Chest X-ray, PA view. Patient: 47 years old, sex F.
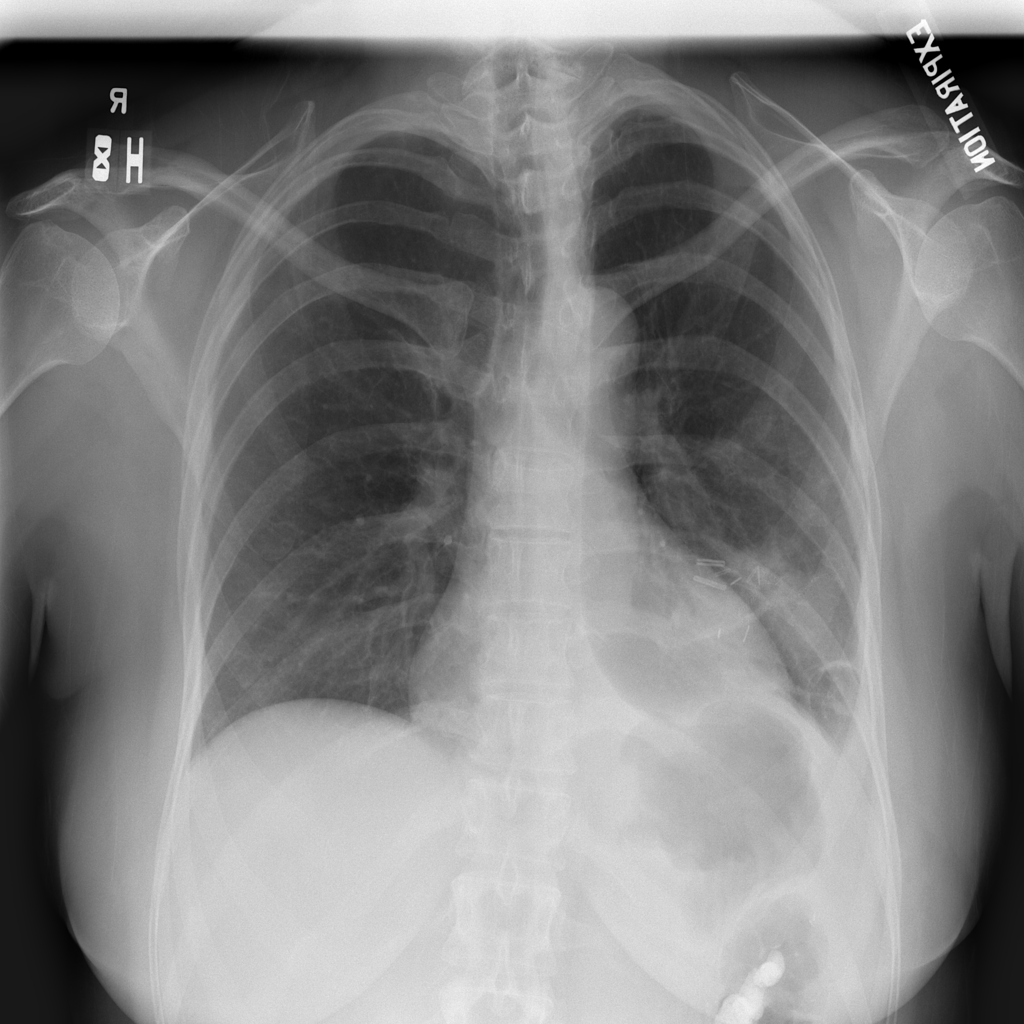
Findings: Mass